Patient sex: M
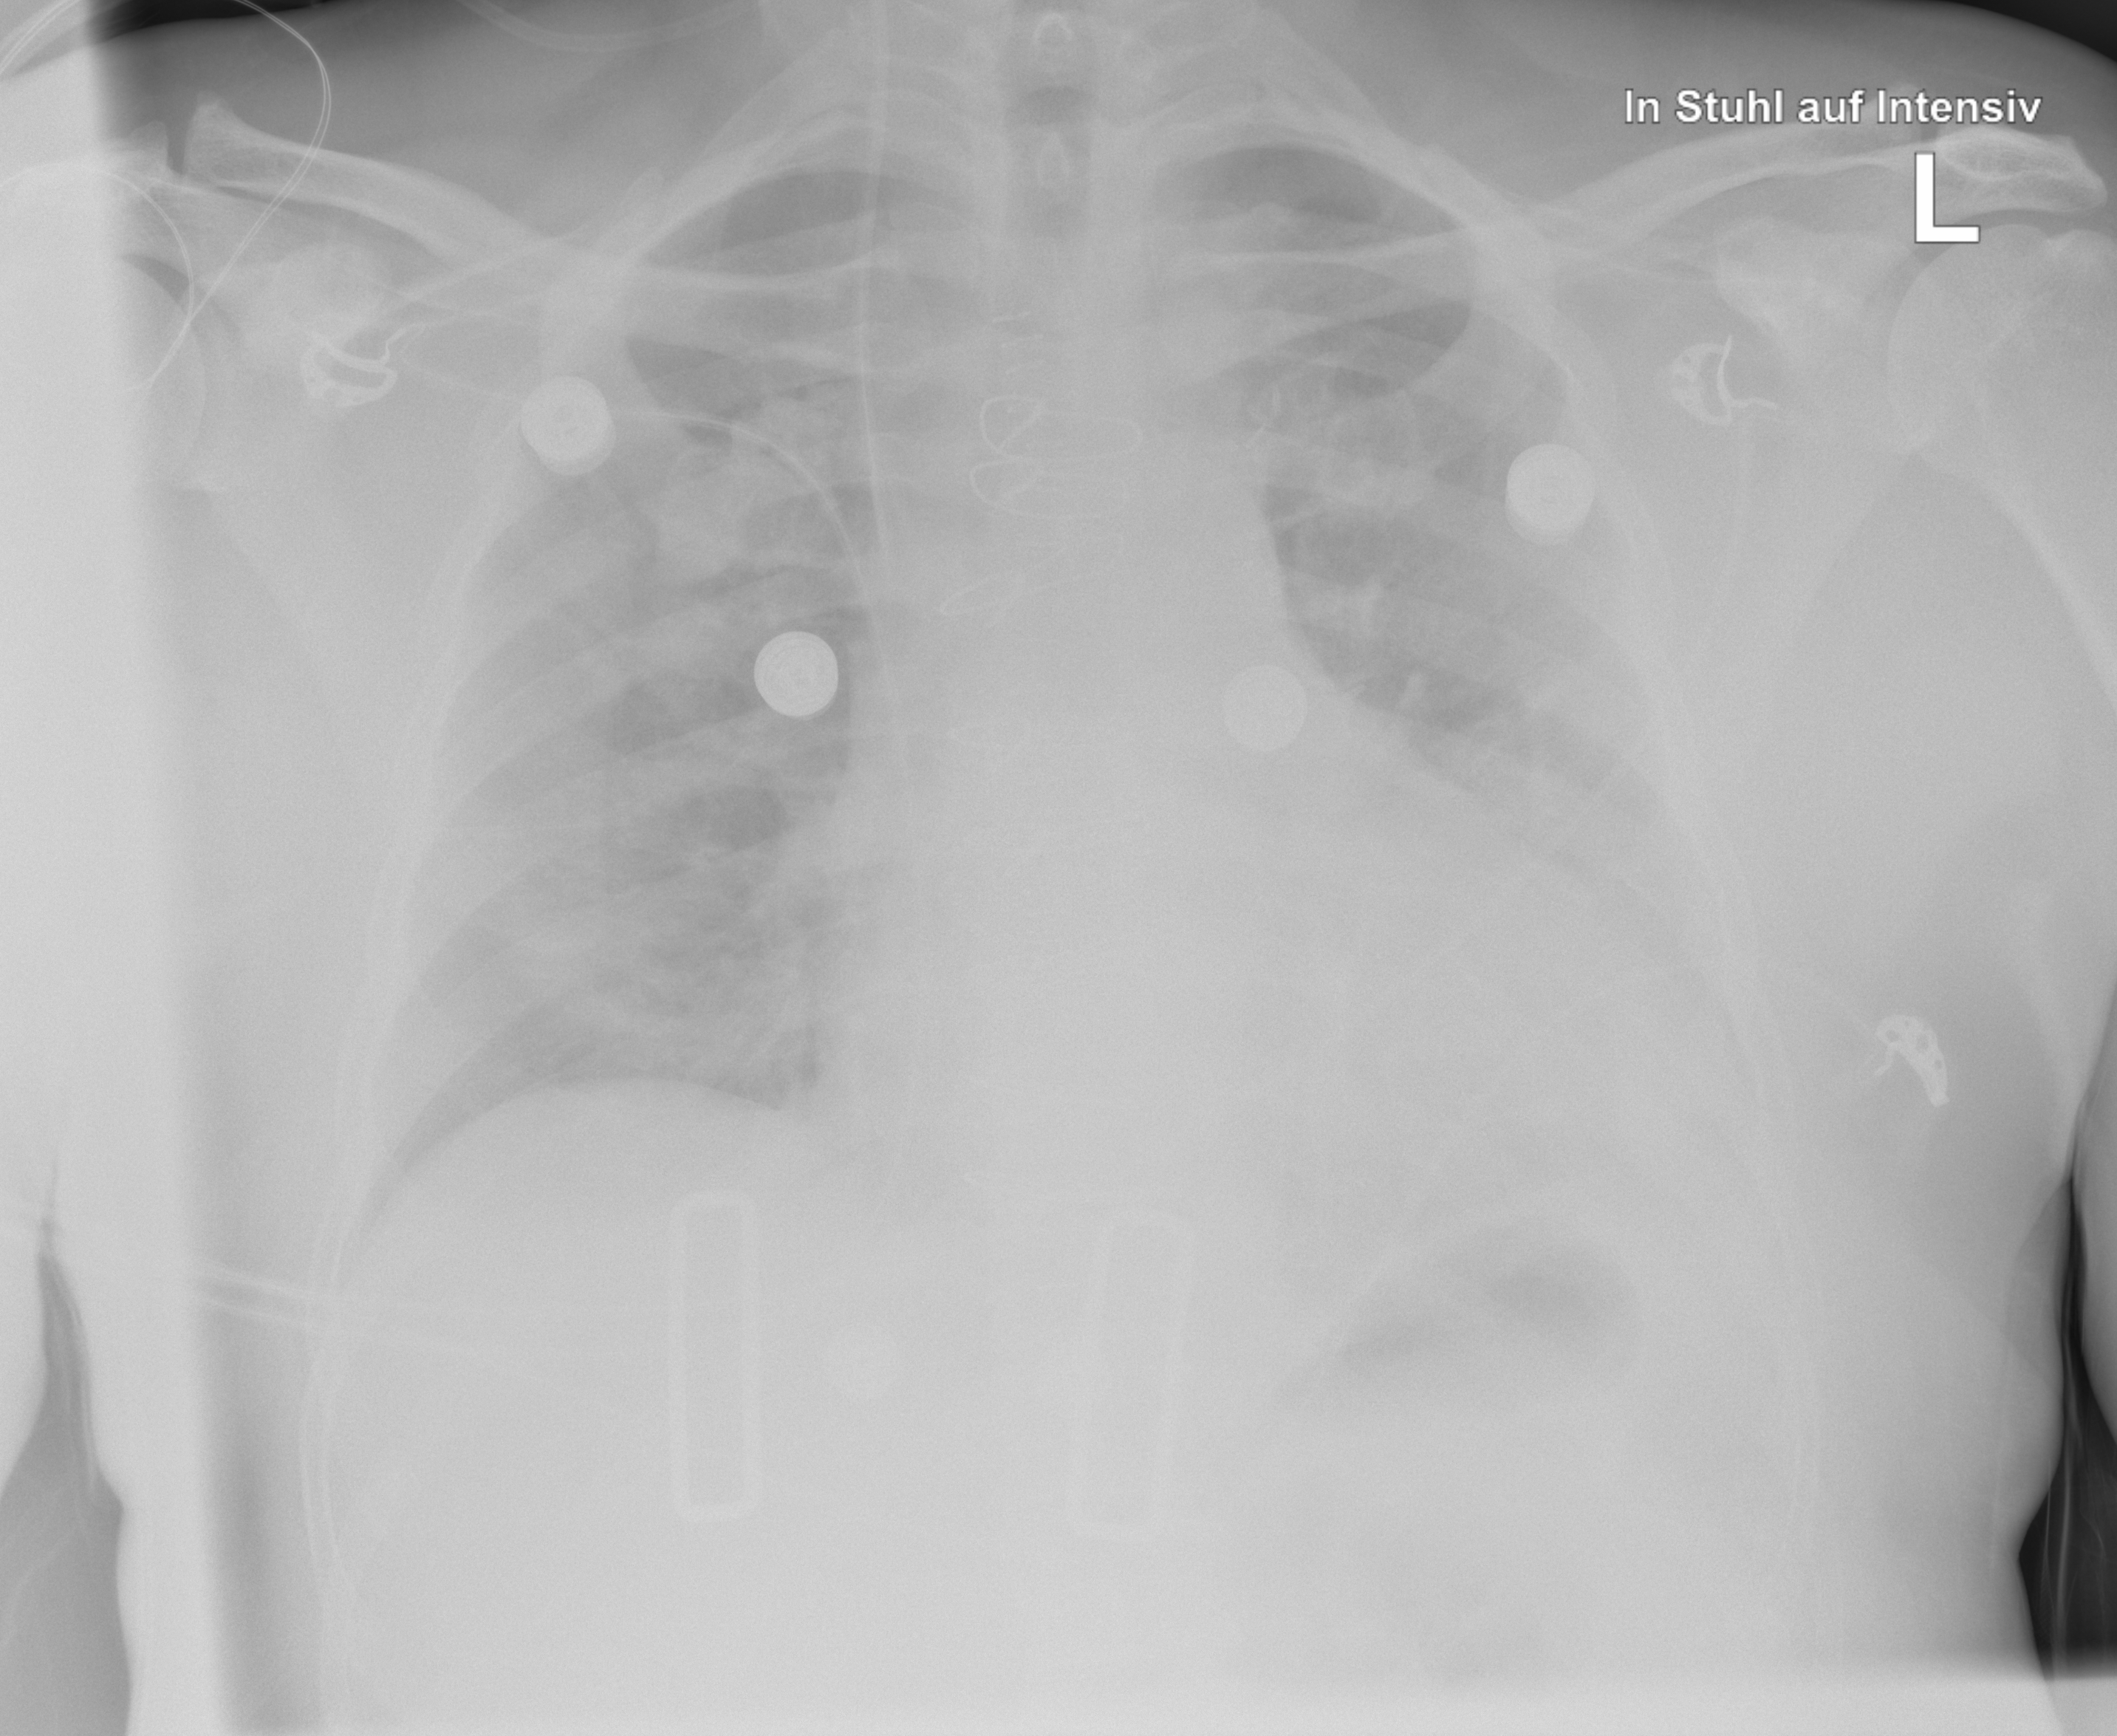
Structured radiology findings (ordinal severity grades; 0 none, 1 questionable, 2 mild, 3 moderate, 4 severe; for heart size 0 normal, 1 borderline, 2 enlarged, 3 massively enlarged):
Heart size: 2
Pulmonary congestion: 2
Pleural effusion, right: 0
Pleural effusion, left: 2
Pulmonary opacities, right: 0
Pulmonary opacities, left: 0
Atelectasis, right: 0
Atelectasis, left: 0